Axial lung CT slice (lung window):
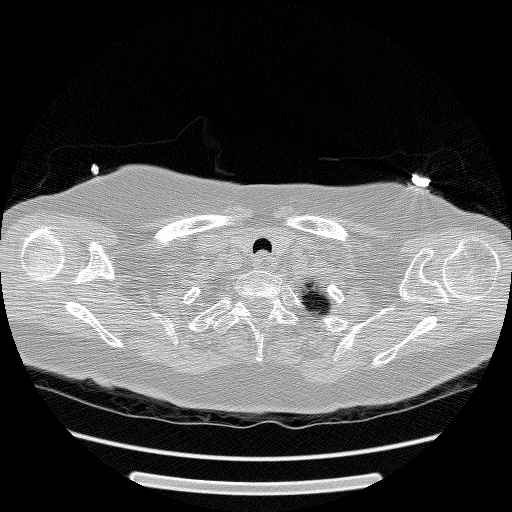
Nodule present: no